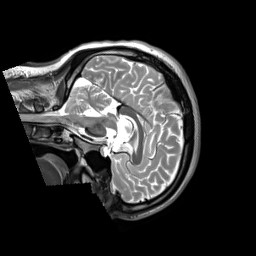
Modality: T2w
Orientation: sagittal
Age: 26
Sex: male
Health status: ill
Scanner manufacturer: siemens
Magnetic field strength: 3 T
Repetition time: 2.8 s
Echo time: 0.326 s